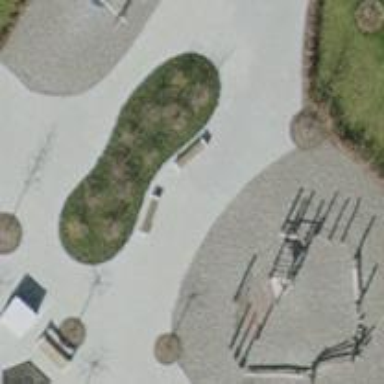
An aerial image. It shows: Brown bench in the vicinity.